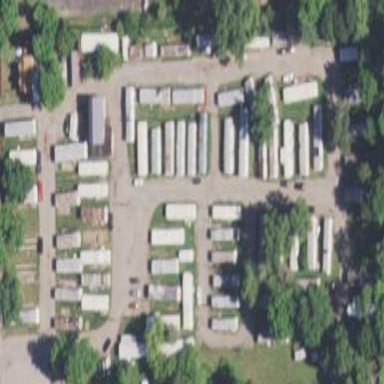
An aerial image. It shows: Residential area designated as trailer park.